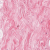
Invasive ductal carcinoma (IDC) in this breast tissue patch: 0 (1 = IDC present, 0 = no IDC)